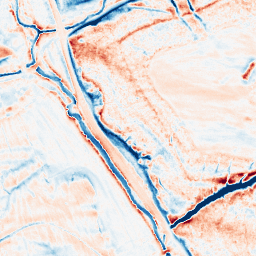
Category: classical
Decomposition family: gaussian_anisotropic
Decomposition parameters: sigma_x: 2
sigma_y: 5
Upsampling method: sinc_blackman
Upsampling parameters: scale: 2
kernel_size: 8
Upsampling scale: 2